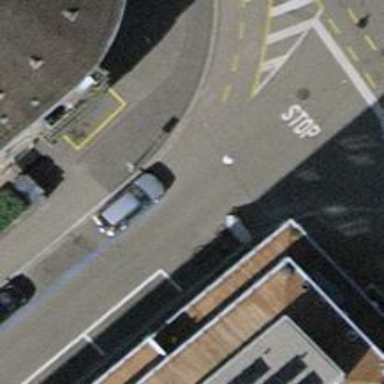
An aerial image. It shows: Bicycle parking area with bollards.